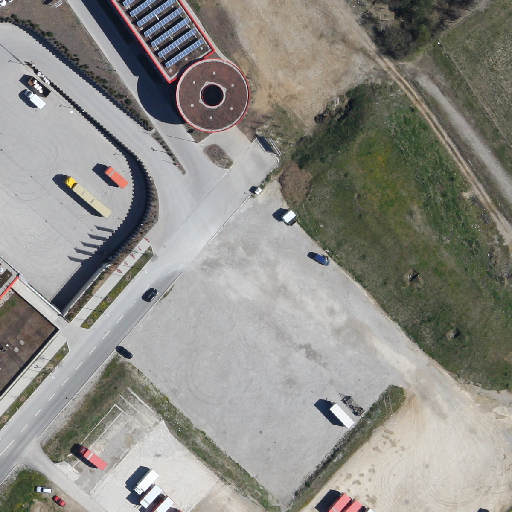
Referring expression: sidewalk